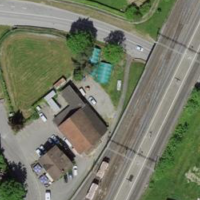
EUNIS habitat code: 25
Species observed at this site:
Gryllus campestris